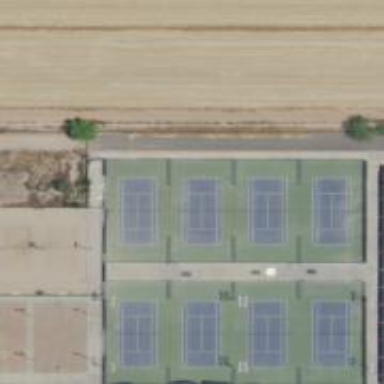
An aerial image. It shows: Tennis court on pitch designated for leisure land.